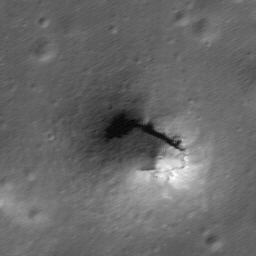
Pit: Sinus Iridum Pit
Host crater: Sinus Iridum
Host type: mare
Lunar coordinates: latitude 45.623, longitude 331.189